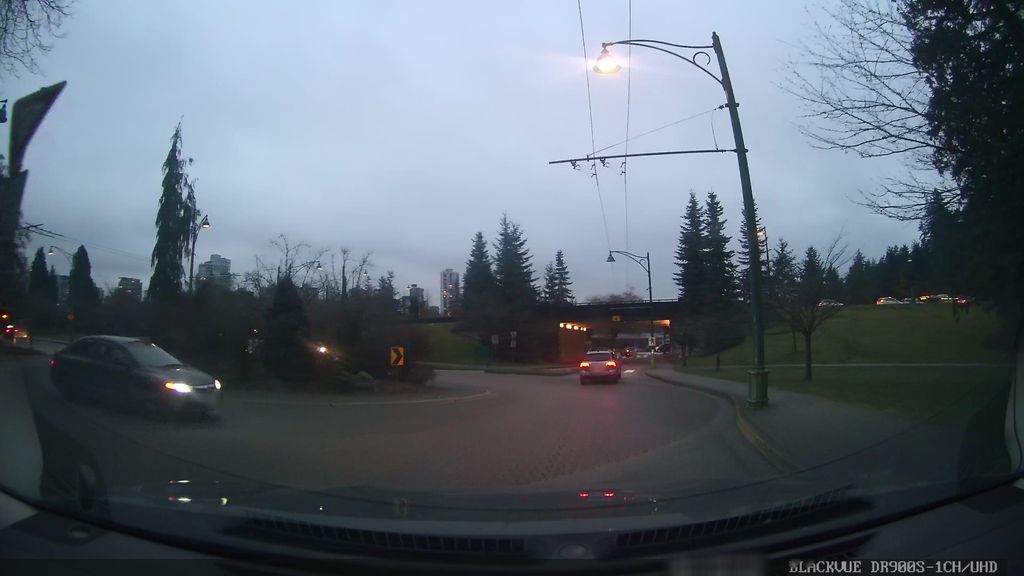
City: vancouver